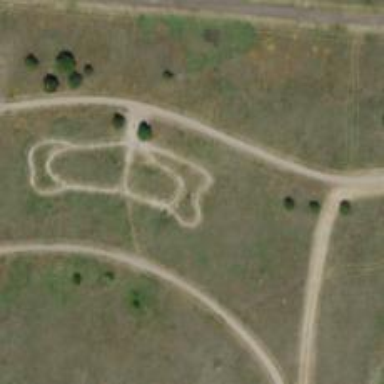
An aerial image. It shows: Cycling track within leisure land area.